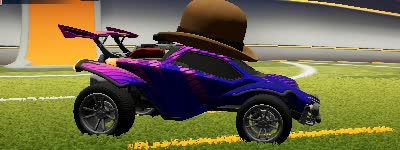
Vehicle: octane